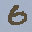
Label: 6